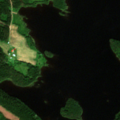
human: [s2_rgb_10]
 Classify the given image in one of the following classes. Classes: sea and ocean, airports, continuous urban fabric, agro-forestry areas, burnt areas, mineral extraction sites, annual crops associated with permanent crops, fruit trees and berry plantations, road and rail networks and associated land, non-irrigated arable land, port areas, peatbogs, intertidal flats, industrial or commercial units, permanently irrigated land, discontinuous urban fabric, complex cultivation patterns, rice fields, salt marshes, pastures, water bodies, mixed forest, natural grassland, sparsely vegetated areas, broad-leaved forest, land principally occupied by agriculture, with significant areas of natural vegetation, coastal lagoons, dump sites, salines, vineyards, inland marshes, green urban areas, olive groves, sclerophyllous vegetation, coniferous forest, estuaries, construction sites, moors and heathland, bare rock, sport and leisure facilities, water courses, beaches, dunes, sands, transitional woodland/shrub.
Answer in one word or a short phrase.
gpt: coniferous forest, mixed forest, transitional woodland/shrub, water bodies